Question: I'm struggling to write a SELECT query in my PHP application. The situation is following:
I have table ADDRESS with one-to-many relation to table CONTEST. The relation is via junction table ContestHasAddress. CONTEST table has many-to-many relation to DATE table via junction table ContestHasDate.
I was trying to SELECT all columns from ADDRESS table WHERE the column1 from DATE related to its CONTEST (who is related to the ADDRESS) is bigger then a specific VALUE. I have attached the linke below showing the relation view from phpmyadmin.
I tried that but it was a failure
'''
SELECT address.*
FROM address,
contest,
date
WHERE address.contest.dates[0].start_time > TIMESTAMPVALUE
'''

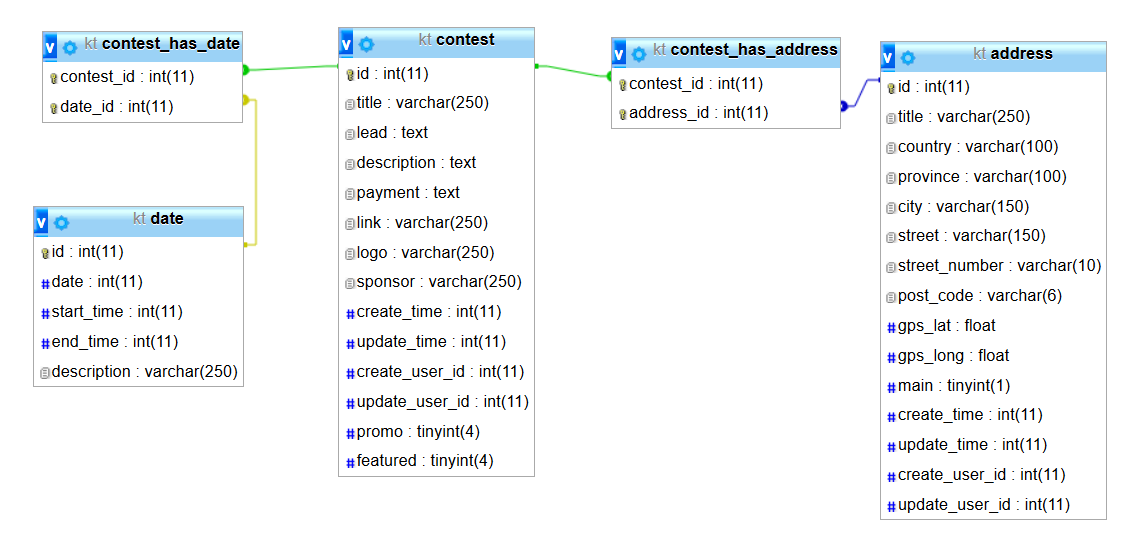
Answer: You need to use 'JOIN's to establish all of the table relations to get to the 'Date' table. Then, you can compare the values:
'''
Select A.*
From Address A
Join Contest_Has_Address CA On A.Id = CA.Address_Id
Join Contest C On C.Id = CA.Contest_Id
Join Contest_Has_Date CD On C.Id = CD.Contest_Id
Join Date D On D.Id = CD.Date_Id
Where D.Start_Time > TIMESTAMPVALUE
'''